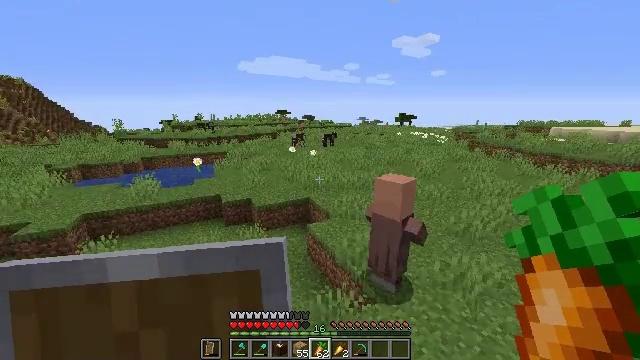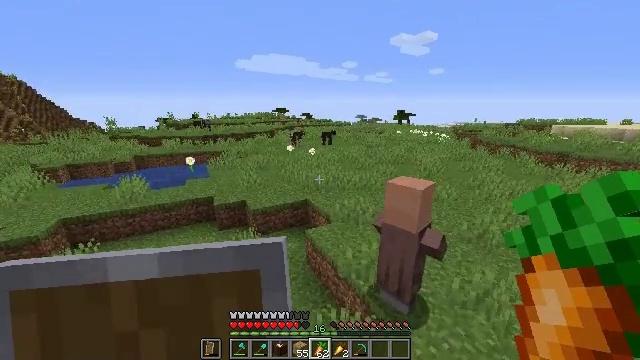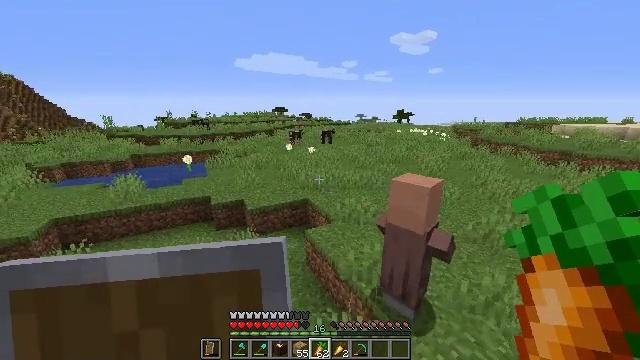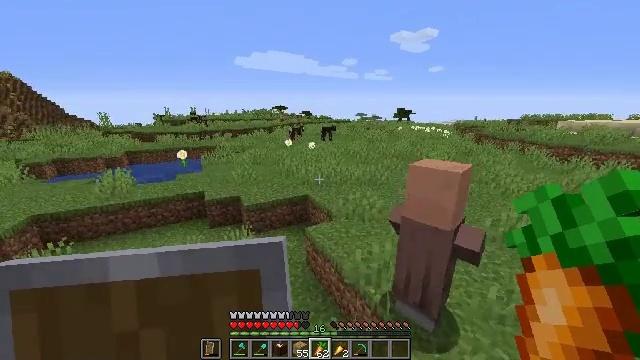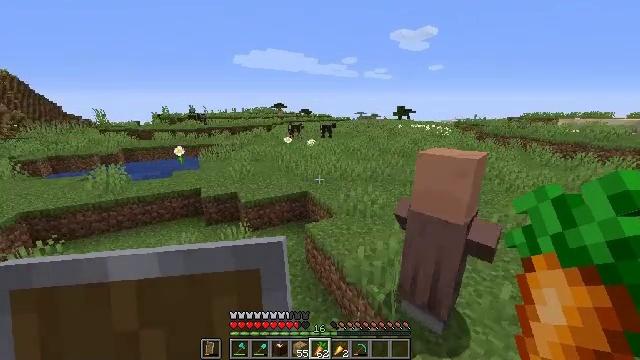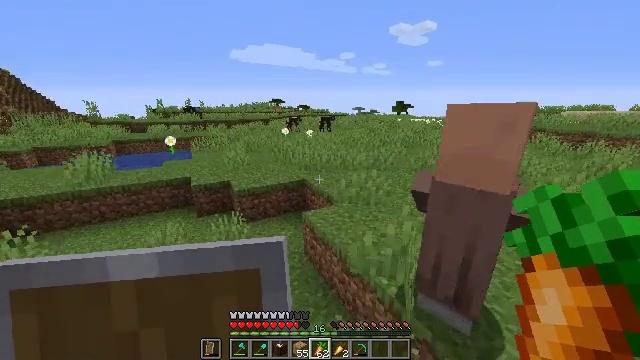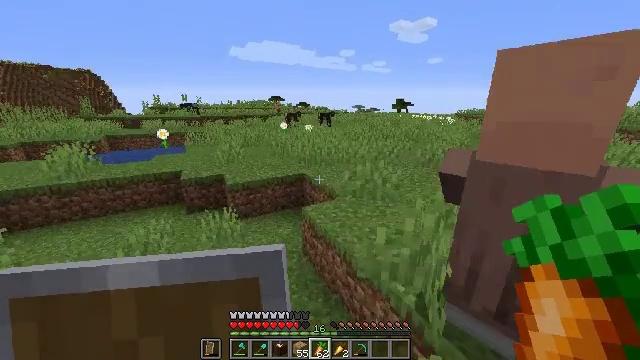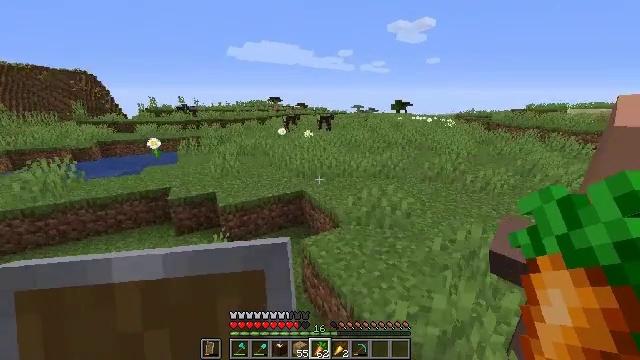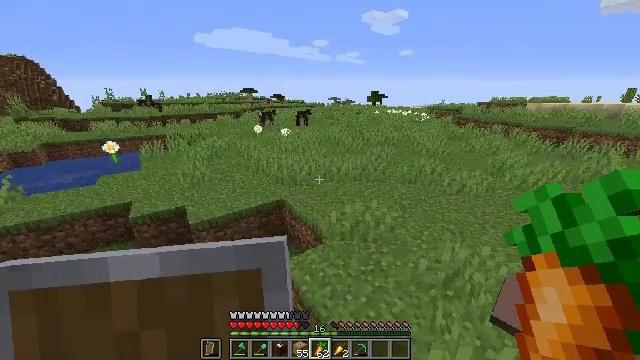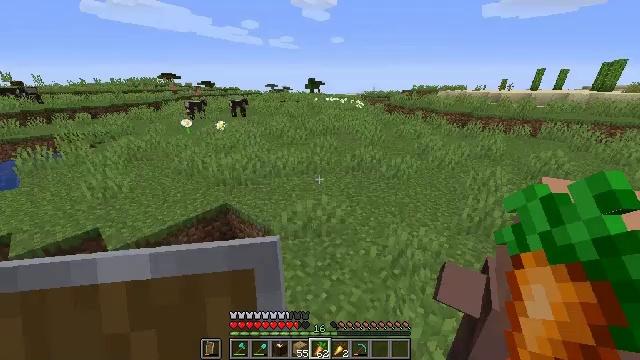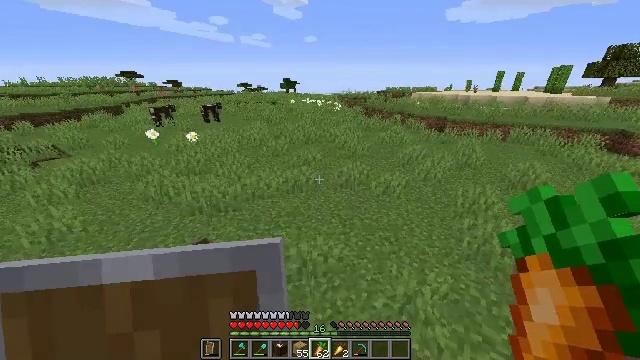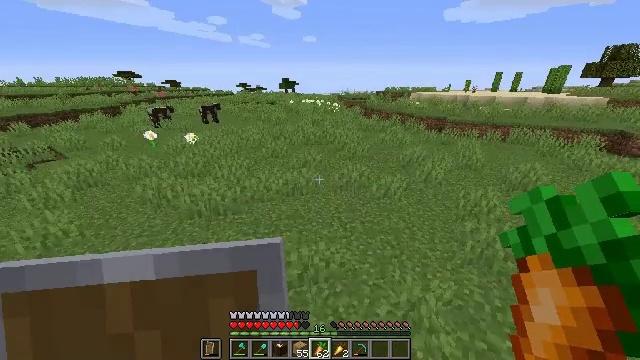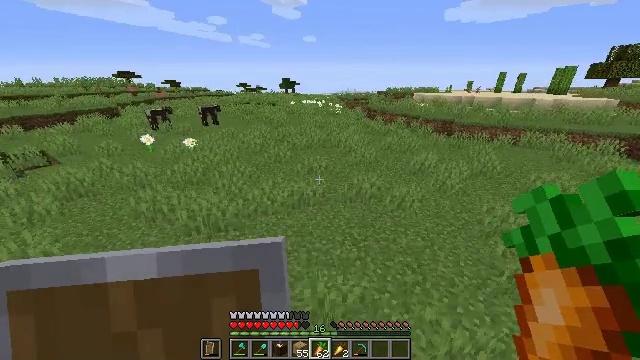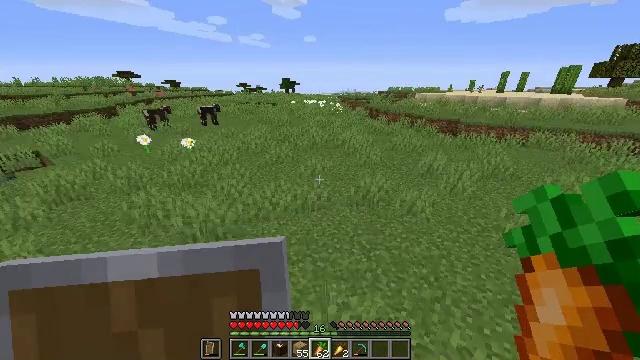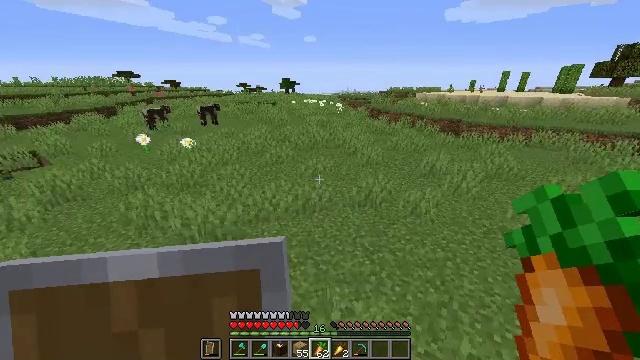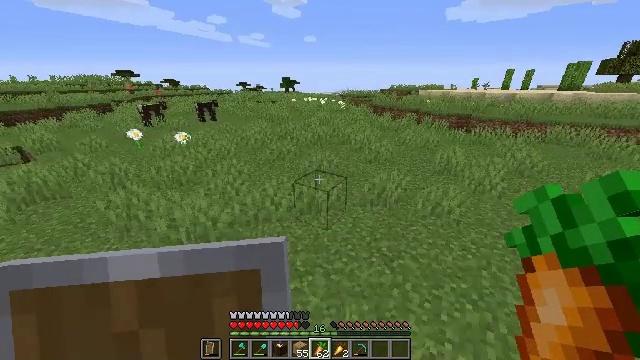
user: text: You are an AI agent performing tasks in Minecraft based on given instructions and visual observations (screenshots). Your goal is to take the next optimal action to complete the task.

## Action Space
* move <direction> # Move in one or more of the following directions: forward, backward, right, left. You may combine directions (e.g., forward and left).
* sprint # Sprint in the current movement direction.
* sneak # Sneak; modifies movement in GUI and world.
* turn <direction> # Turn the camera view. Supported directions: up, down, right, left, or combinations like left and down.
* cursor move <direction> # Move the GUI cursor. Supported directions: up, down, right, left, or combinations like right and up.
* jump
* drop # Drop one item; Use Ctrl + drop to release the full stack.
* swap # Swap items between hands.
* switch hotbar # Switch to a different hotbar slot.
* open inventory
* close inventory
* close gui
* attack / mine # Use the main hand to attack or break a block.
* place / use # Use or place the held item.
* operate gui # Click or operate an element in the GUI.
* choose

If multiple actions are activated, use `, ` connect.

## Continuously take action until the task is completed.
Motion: motion action
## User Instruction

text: Gather grass by holding the left mouse button.
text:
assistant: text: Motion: move forward, sprint, jump
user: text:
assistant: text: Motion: move forward, sprint, jump
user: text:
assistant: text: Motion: move forward, sprint, jump
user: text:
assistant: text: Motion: move forward, sprint, jump
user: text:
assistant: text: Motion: move forward, sprint, jump
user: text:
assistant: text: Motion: move forward, sprint, jump
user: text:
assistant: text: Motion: move forward, sprint, jump
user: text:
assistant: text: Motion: move forward, sprint, turn right and down, jump
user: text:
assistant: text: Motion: move forward, sprint, turn right and down, jump
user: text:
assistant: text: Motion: move forward, sprint, turn right, jump
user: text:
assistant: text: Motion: move forward, sprint, jump
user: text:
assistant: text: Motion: move forward, sprint, jump
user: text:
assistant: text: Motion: move forward, sprint, jump
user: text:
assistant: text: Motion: move forward, sprint, jump
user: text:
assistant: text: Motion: move forward, sprint, jump
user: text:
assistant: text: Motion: move forward, sprint, jump
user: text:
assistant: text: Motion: move forward, sprint, jump
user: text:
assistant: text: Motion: move forward, sprint, jump
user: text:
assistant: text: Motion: move forward, sprint, turn left and up, jump
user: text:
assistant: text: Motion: move forward, sprint, turn left and up, jump
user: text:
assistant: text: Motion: move forward, sprint, turn left and up, jump
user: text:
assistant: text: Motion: move forward and move left, sprint, turn left and up, jump
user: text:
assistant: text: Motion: move forward and move left, sprint, turn left, jump
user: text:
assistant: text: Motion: move forward and move left, sprint, jump
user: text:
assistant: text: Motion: move forward and move left, sprint, jump
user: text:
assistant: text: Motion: move forward, sprint, jump
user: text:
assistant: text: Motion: move forward, sprint, jump
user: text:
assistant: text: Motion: move forward, sprint, jump
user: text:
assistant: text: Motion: move forward, sprint, jump
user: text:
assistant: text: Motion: move forward, sprint, turn right, jump